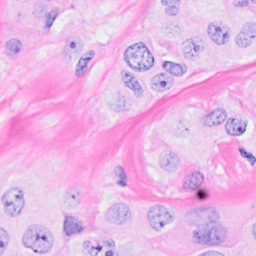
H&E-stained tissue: Breast